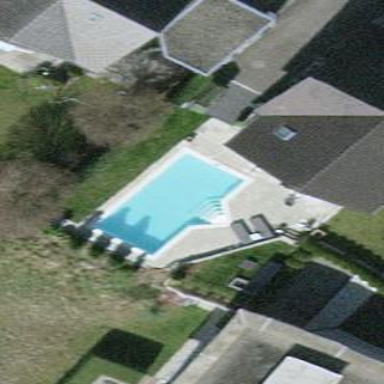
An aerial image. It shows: Swimming pool located in leisure land.